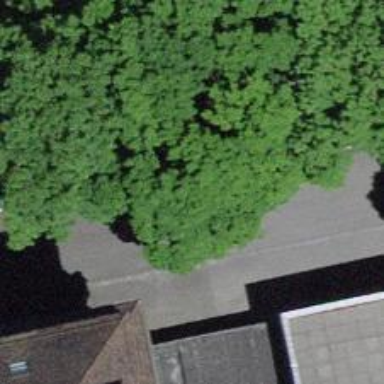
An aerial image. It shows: Beautiful avenue lined with broadleaved trees.